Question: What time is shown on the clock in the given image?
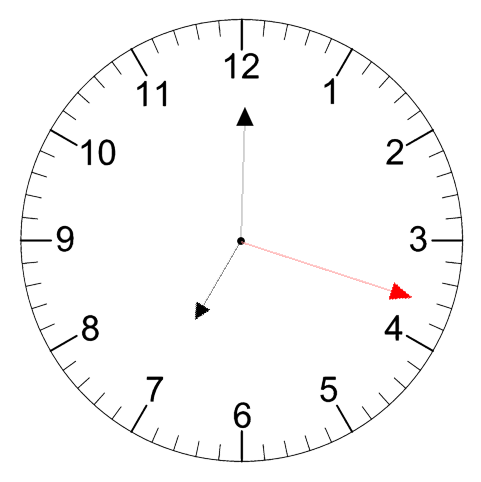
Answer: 07:00:18